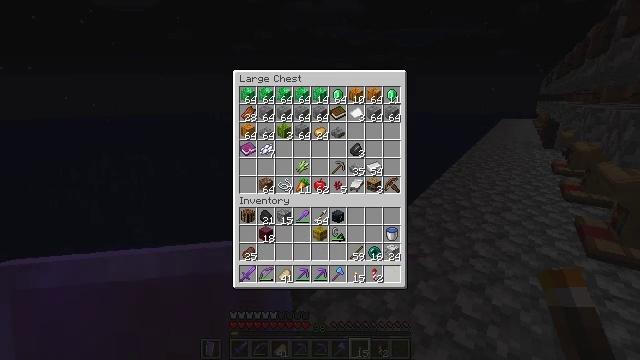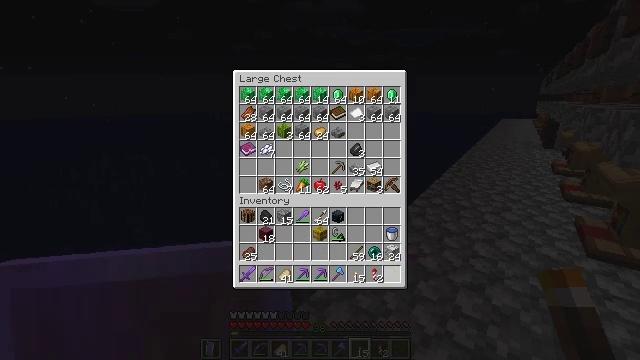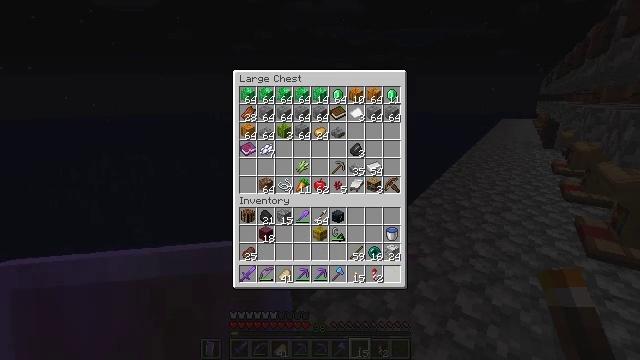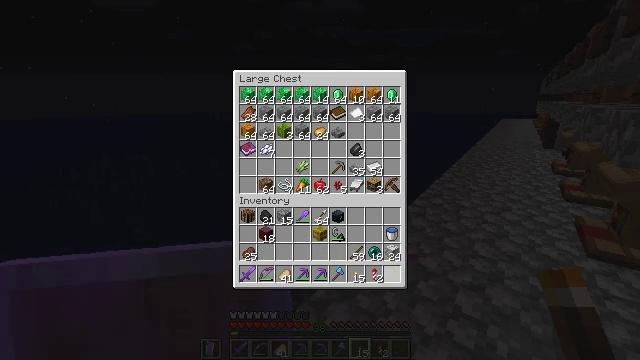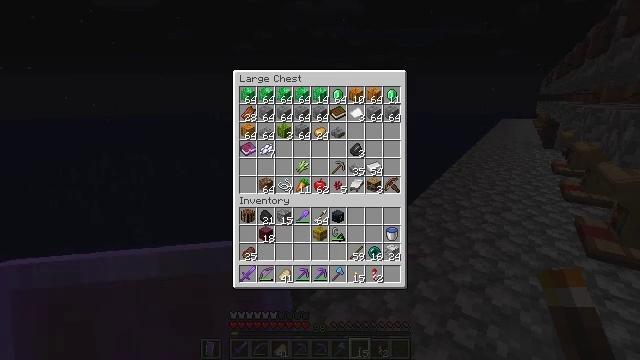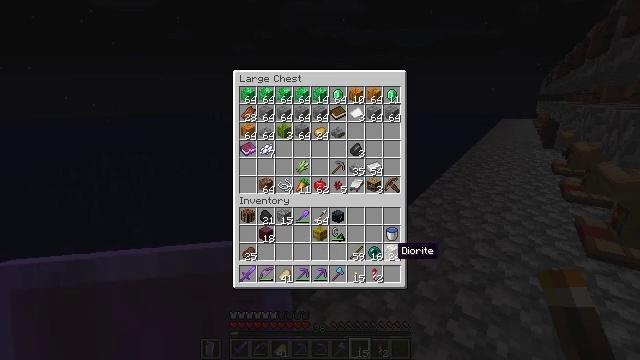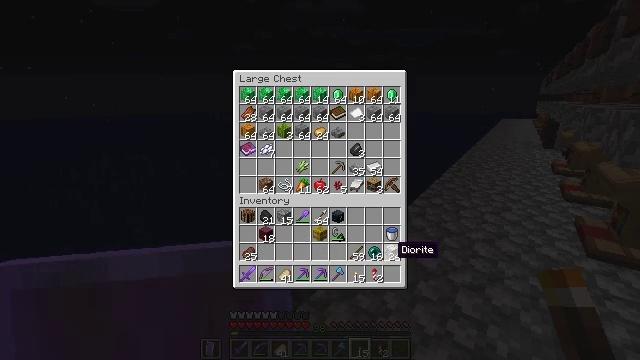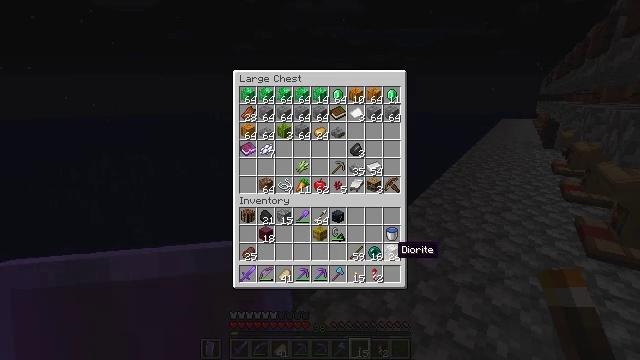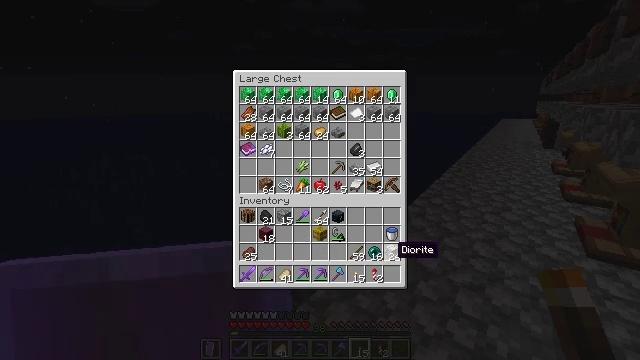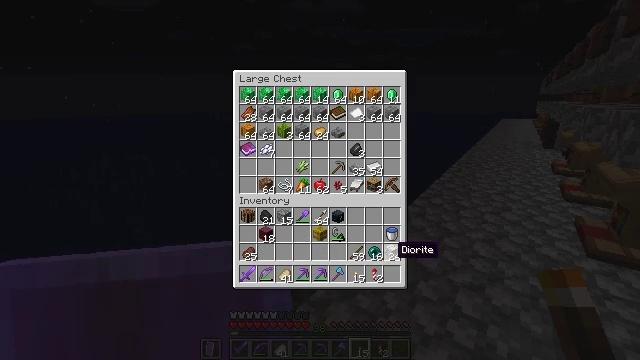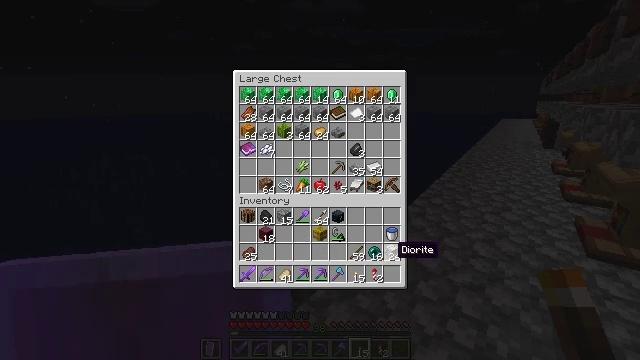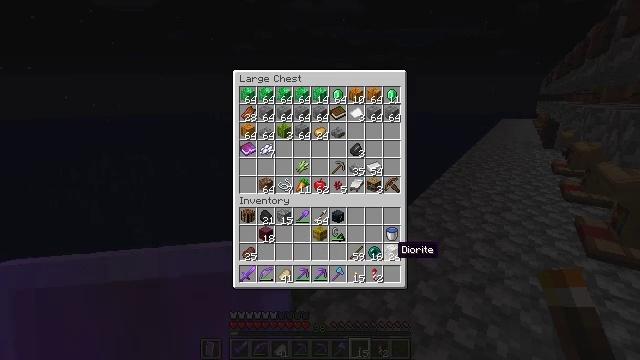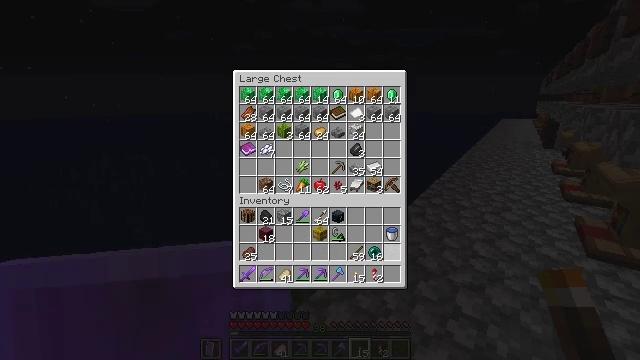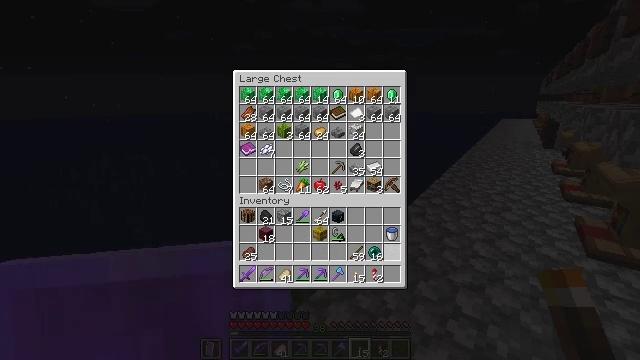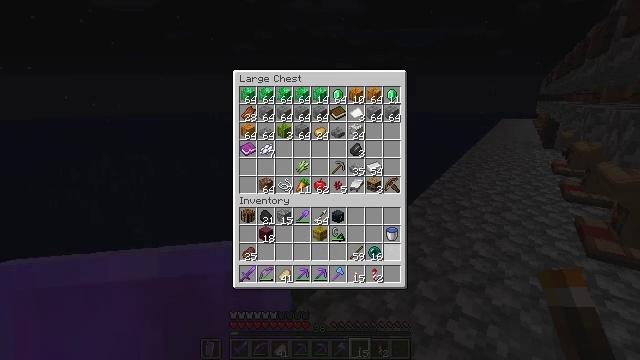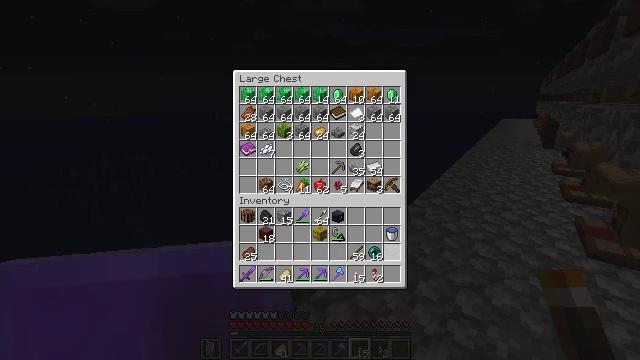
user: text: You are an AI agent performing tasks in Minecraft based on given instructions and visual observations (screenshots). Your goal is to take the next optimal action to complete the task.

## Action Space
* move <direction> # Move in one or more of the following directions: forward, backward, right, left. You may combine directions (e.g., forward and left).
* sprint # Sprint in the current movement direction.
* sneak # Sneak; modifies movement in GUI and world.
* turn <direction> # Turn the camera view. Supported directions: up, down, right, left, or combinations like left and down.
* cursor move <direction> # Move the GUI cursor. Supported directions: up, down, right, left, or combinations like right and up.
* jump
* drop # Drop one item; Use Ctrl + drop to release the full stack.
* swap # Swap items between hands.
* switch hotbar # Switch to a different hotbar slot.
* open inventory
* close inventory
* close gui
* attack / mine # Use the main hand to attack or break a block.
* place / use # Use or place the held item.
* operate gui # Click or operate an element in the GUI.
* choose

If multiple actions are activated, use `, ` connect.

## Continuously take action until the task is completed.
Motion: motion action
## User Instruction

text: Break down the cobblestone wall to collect it.
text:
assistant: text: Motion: sneak
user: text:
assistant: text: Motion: sneak
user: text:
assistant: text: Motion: sneak
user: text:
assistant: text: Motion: sneak
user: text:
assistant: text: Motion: sneak
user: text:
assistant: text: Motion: sneak
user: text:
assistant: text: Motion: sneak
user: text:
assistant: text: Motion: sneak
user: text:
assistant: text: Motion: sneak
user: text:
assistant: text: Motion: sneak
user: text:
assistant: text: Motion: sneak
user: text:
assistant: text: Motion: sneak, attack / mine
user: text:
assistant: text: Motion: sneak, attack / mine
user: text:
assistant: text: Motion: sneak, attack / mine
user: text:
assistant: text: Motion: sneak
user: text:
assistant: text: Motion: sneak
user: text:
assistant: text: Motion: sneak
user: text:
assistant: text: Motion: sneak
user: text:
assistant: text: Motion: sneak
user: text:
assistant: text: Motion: sneak
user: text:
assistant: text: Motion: no_op
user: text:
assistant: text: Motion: no_op
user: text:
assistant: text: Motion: no_op
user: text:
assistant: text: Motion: no_op
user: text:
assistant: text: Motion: no_op
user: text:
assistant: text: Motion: no_op
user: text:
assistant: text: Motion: no_op
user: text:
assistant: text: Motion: no_op
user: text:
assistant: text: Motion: no_op
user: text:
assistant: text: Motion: no_op